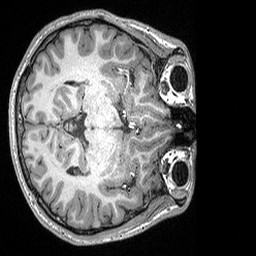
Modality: T1w
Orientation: axial
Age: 19
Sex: male
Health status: healthy
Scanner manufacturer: siemens
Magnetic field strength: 3 T
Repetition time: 2.3 s
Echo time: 0.00298 s